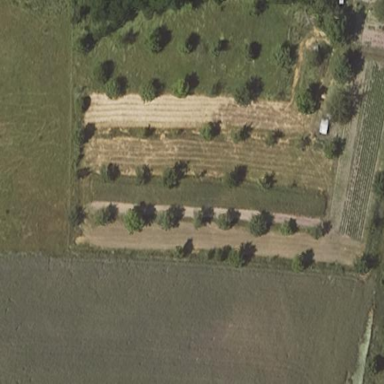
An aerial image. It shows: Orchard.